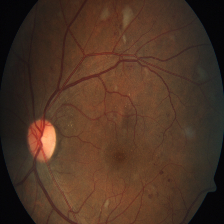
Diabetic retinopathy grade: Severe